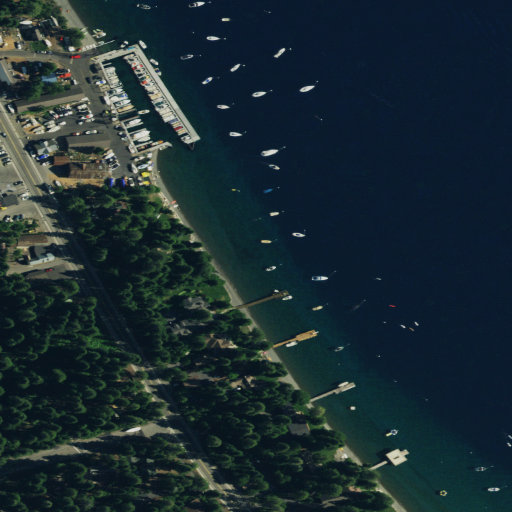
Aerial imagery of valley in California named Homewood Canyon containing open water, open development, low intensity development, evergreen forest, high intensity development, medium intensity development, and shrub